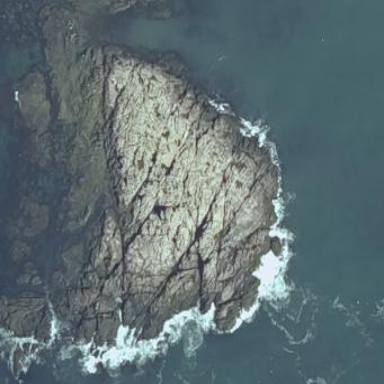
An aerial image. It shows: Island with natural coastline.